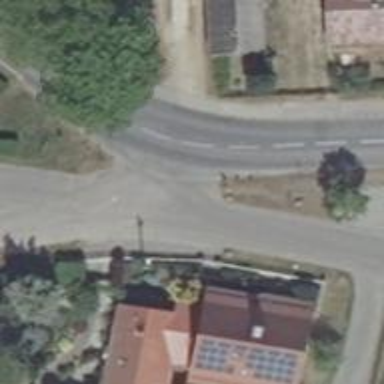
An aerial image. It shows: Secondary road with asphalt surface.